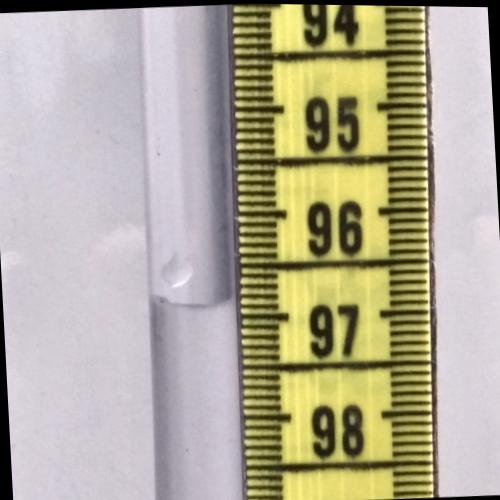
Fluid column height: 96.9 cm